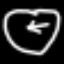
Label: clock